Question: In VS 2010, when searching for text in the XAML editor, the highlighted text is highlighted in the lightest gray colour when not in focus. Is it possible to change the background colour of the highlighted found item text? I've tried changing the VS theme but cannot find the property which would set this colour. In the screenshot below, the text "Text" is selected but you can barely see it and its driving me mad.

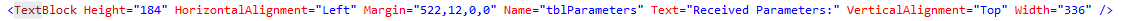
Answer: WORKAROUND:
After clicking CTRL + F, then click on the scroll bar in the XAML to regain focus on the XAML and you'll see the find text in the correct colour!